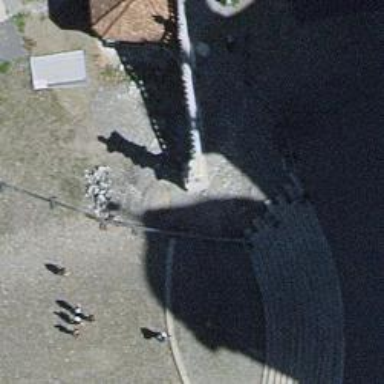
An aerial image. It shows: Historic monument.